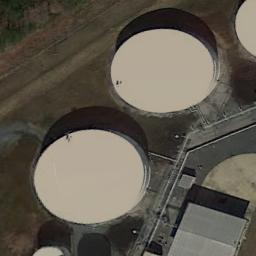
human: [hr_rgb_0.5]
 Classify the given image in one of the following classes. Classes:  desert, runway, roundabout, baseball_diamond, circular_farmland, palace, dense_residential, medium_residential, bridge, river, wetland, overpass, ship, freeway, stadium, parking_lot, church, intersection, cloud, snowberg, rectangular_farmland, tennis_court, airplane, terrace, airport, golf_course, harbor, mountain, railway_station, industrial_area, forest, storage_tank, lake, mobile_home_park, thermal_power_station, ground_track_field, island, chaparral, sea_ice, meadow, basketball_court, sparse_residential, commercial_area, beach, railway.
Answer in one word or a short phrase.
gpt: storage_tank